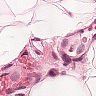
Metastatic tissue present: no